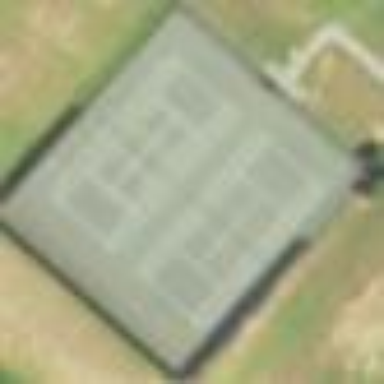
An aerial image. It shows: Tennis court in leisure pitch.